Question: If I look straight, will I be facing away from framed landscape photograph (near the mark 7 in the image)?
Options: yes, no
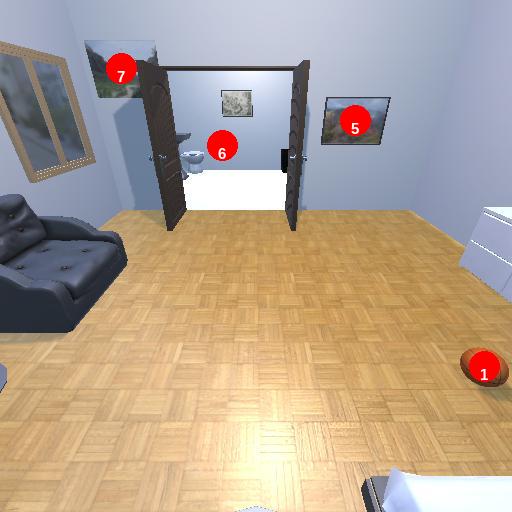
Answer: yes